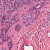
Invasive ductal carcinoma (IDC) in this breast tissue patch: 1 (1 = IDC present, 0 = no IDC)